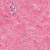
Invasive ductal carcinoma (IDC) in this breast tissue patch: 0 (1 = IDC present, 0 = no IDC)